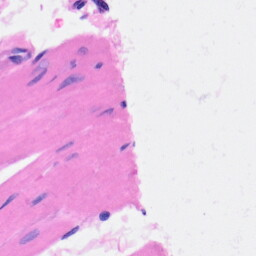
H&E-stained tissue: Heart